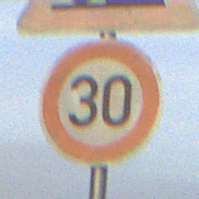
Verkehrszeichen: Geschwindigkeit30
Zusatzzeichen oben: SteinschlagRechts
Umgebung: Outdoor, Urban
Tageszeit: SunriseSunset
Wetter: PartlyCloudy
Licht: Natural
Jahreszeit: NotSpecified
Kontrast: LowContrast